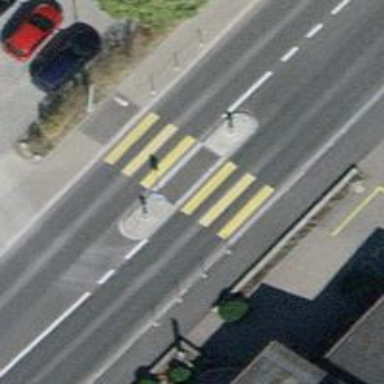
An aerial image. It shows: Secondary road with asphalt surface and dedicated cycle lane.